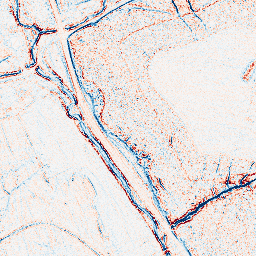
Category: edge_preserving
Decomposition family: bilateral
Decomposition parameters: d: 5
sigma_color: 100
sigma_space: 150
Upsampling method: bicubic
Upsampling parameters: scale: 8
Upsampling scale: 8